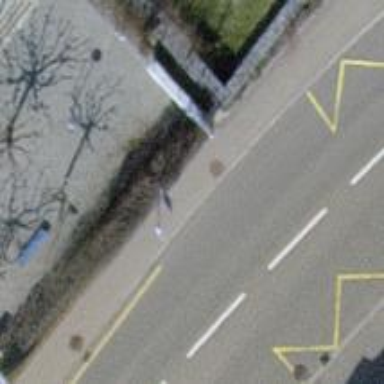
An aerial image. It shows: Hedge barrier.